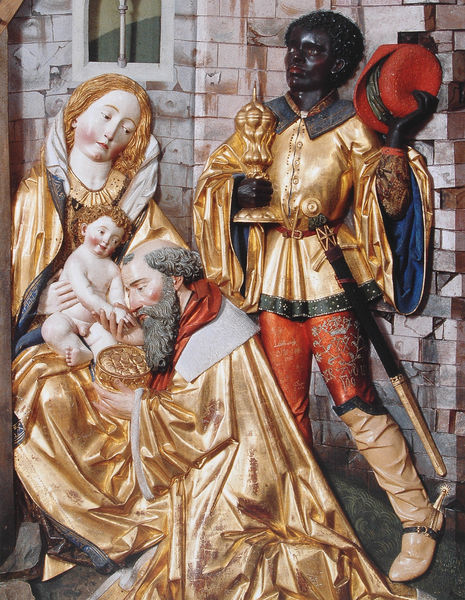
Titel: Hochaltar, rechter Flügel, Anbetung der Könige (Detail)
Künstler: Michel Erhart
Standort: Blaubeuren
Institution: ehemalige Abteikirche St. Johannes d.T.
Schlagwörter: blau, hand, mann, nackt, umhang, sitzen, fenster, frau, grau, haar, holz, hut, schwarz, weiss, blick, rot, schleier, tuch, alt, bart, gesichter, hose, wand, falten, kragen, stehen, steine, ärmel, hände, kirche, gewand, gold, haare, mantel, reich, drei, gewänder, kind, mutter, locken, skulptur, statue, relief, wangen, kuss, kette, mauer, baby, könig, detail, realistisch, glatze, faltenwurf, plastik, edel, schoß, fugen, ruine, knabe, mauerwerk, schwert, knien, stiefel, geschenk, altar, schnitzerei, statuen, schwarzer, christus, jesus, moor, kniend, mittelalter, knieen, weihrauch, stall, mohr, könige, heilige, pokal, maria, madonna, anbetung, gabe, handkuss, schnitzwerk, josef, zepter, kniefall, geburt, säugling, weihnachten, jesuskind, geschenke, stiefl, dreikönige, hur, holzschnitzerei, schnitzalatr, myrrhe, heilige drei könige, balthasar, kaspar, melchior, myrre, hinwendung, heilige könige, gabre, schwari, weihraum, heiliger könig, people of color